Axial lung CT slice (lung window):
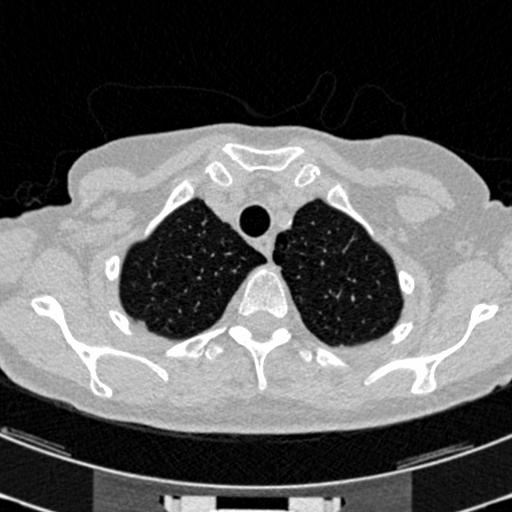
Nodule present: no